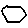
Label: hexagon